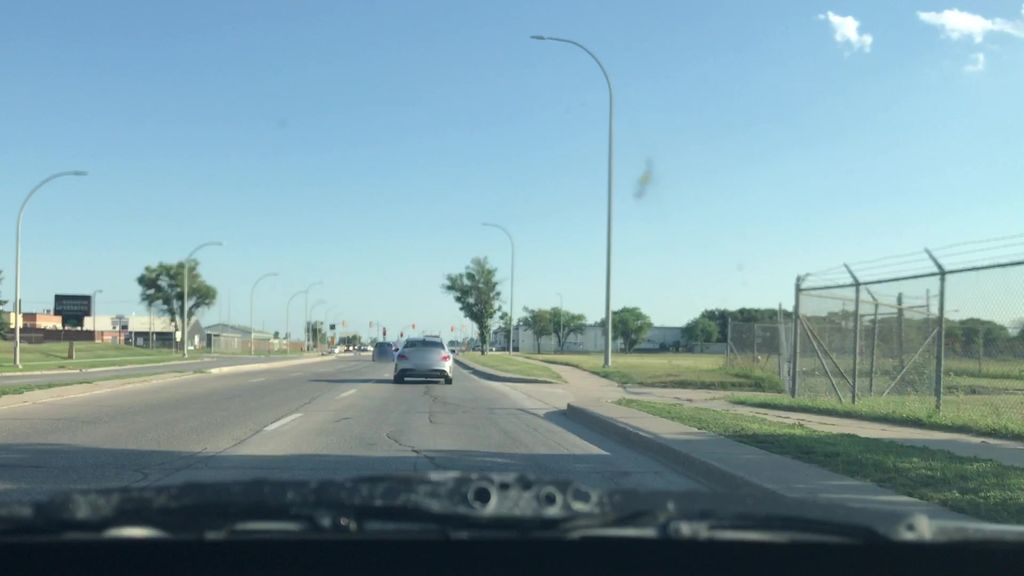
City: winnipeg